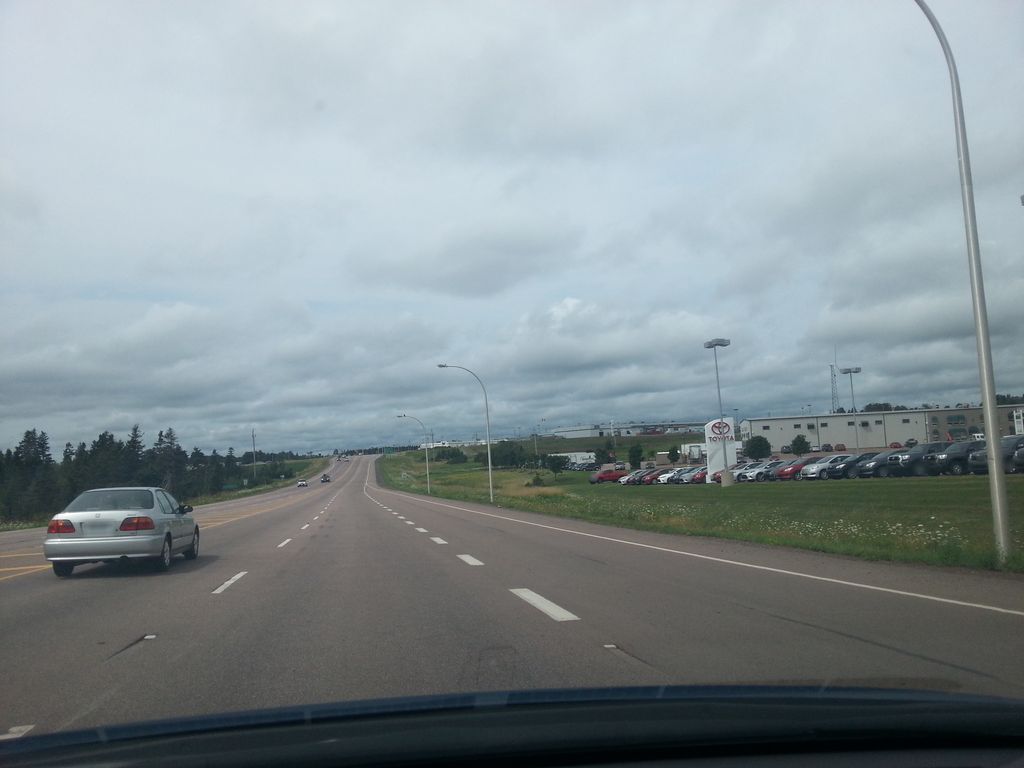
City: charlottetown